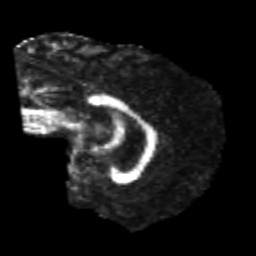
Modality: FA
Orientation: sagittal
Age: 24
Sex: male
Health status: healthy
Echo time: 0.074 s